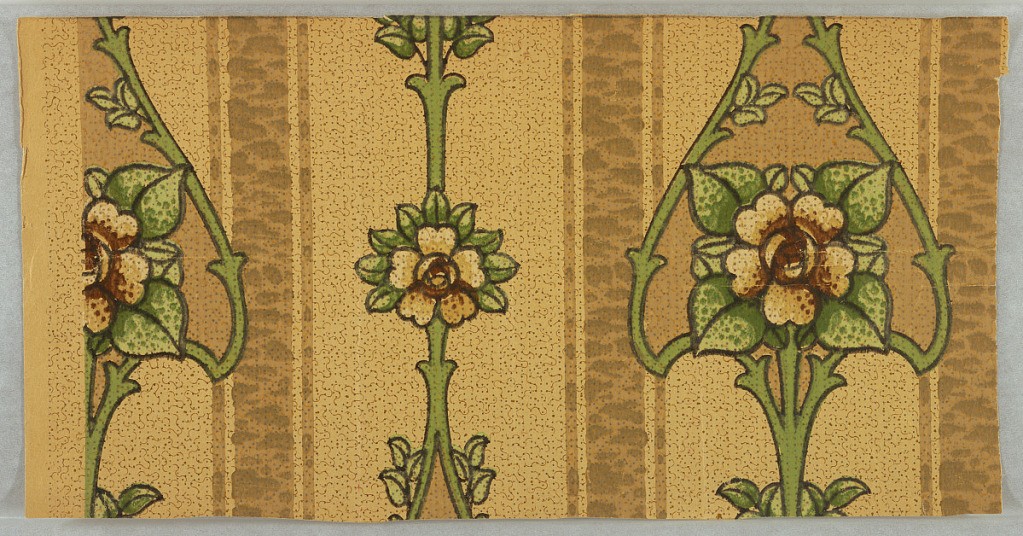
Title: Sidewall
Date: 1900–10
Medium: Machine-printed
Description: On patterned off-white ground with pattern showing throughout, vertical green/brown thick and thin stripes. Primary motif of off-white and brown central flower and green leaves framed by stylized green stems. In the Mission-style or Art Nouveau.